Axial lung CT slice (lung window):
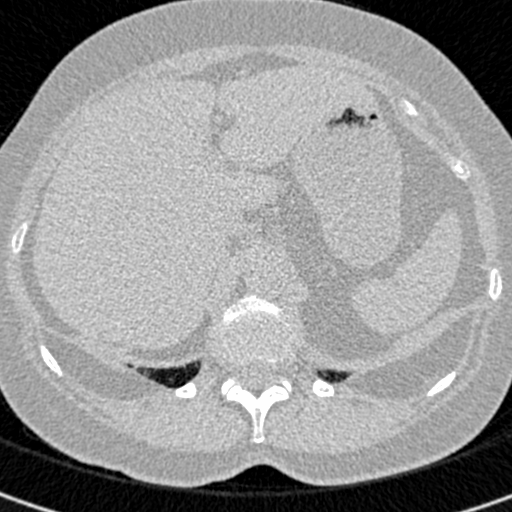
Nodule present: no